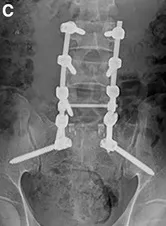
Lumbar anteroposterior and lateral x-ray radiographs at the postoperative month 1 (C,D).
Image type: radiology (x_ray)